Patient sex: M
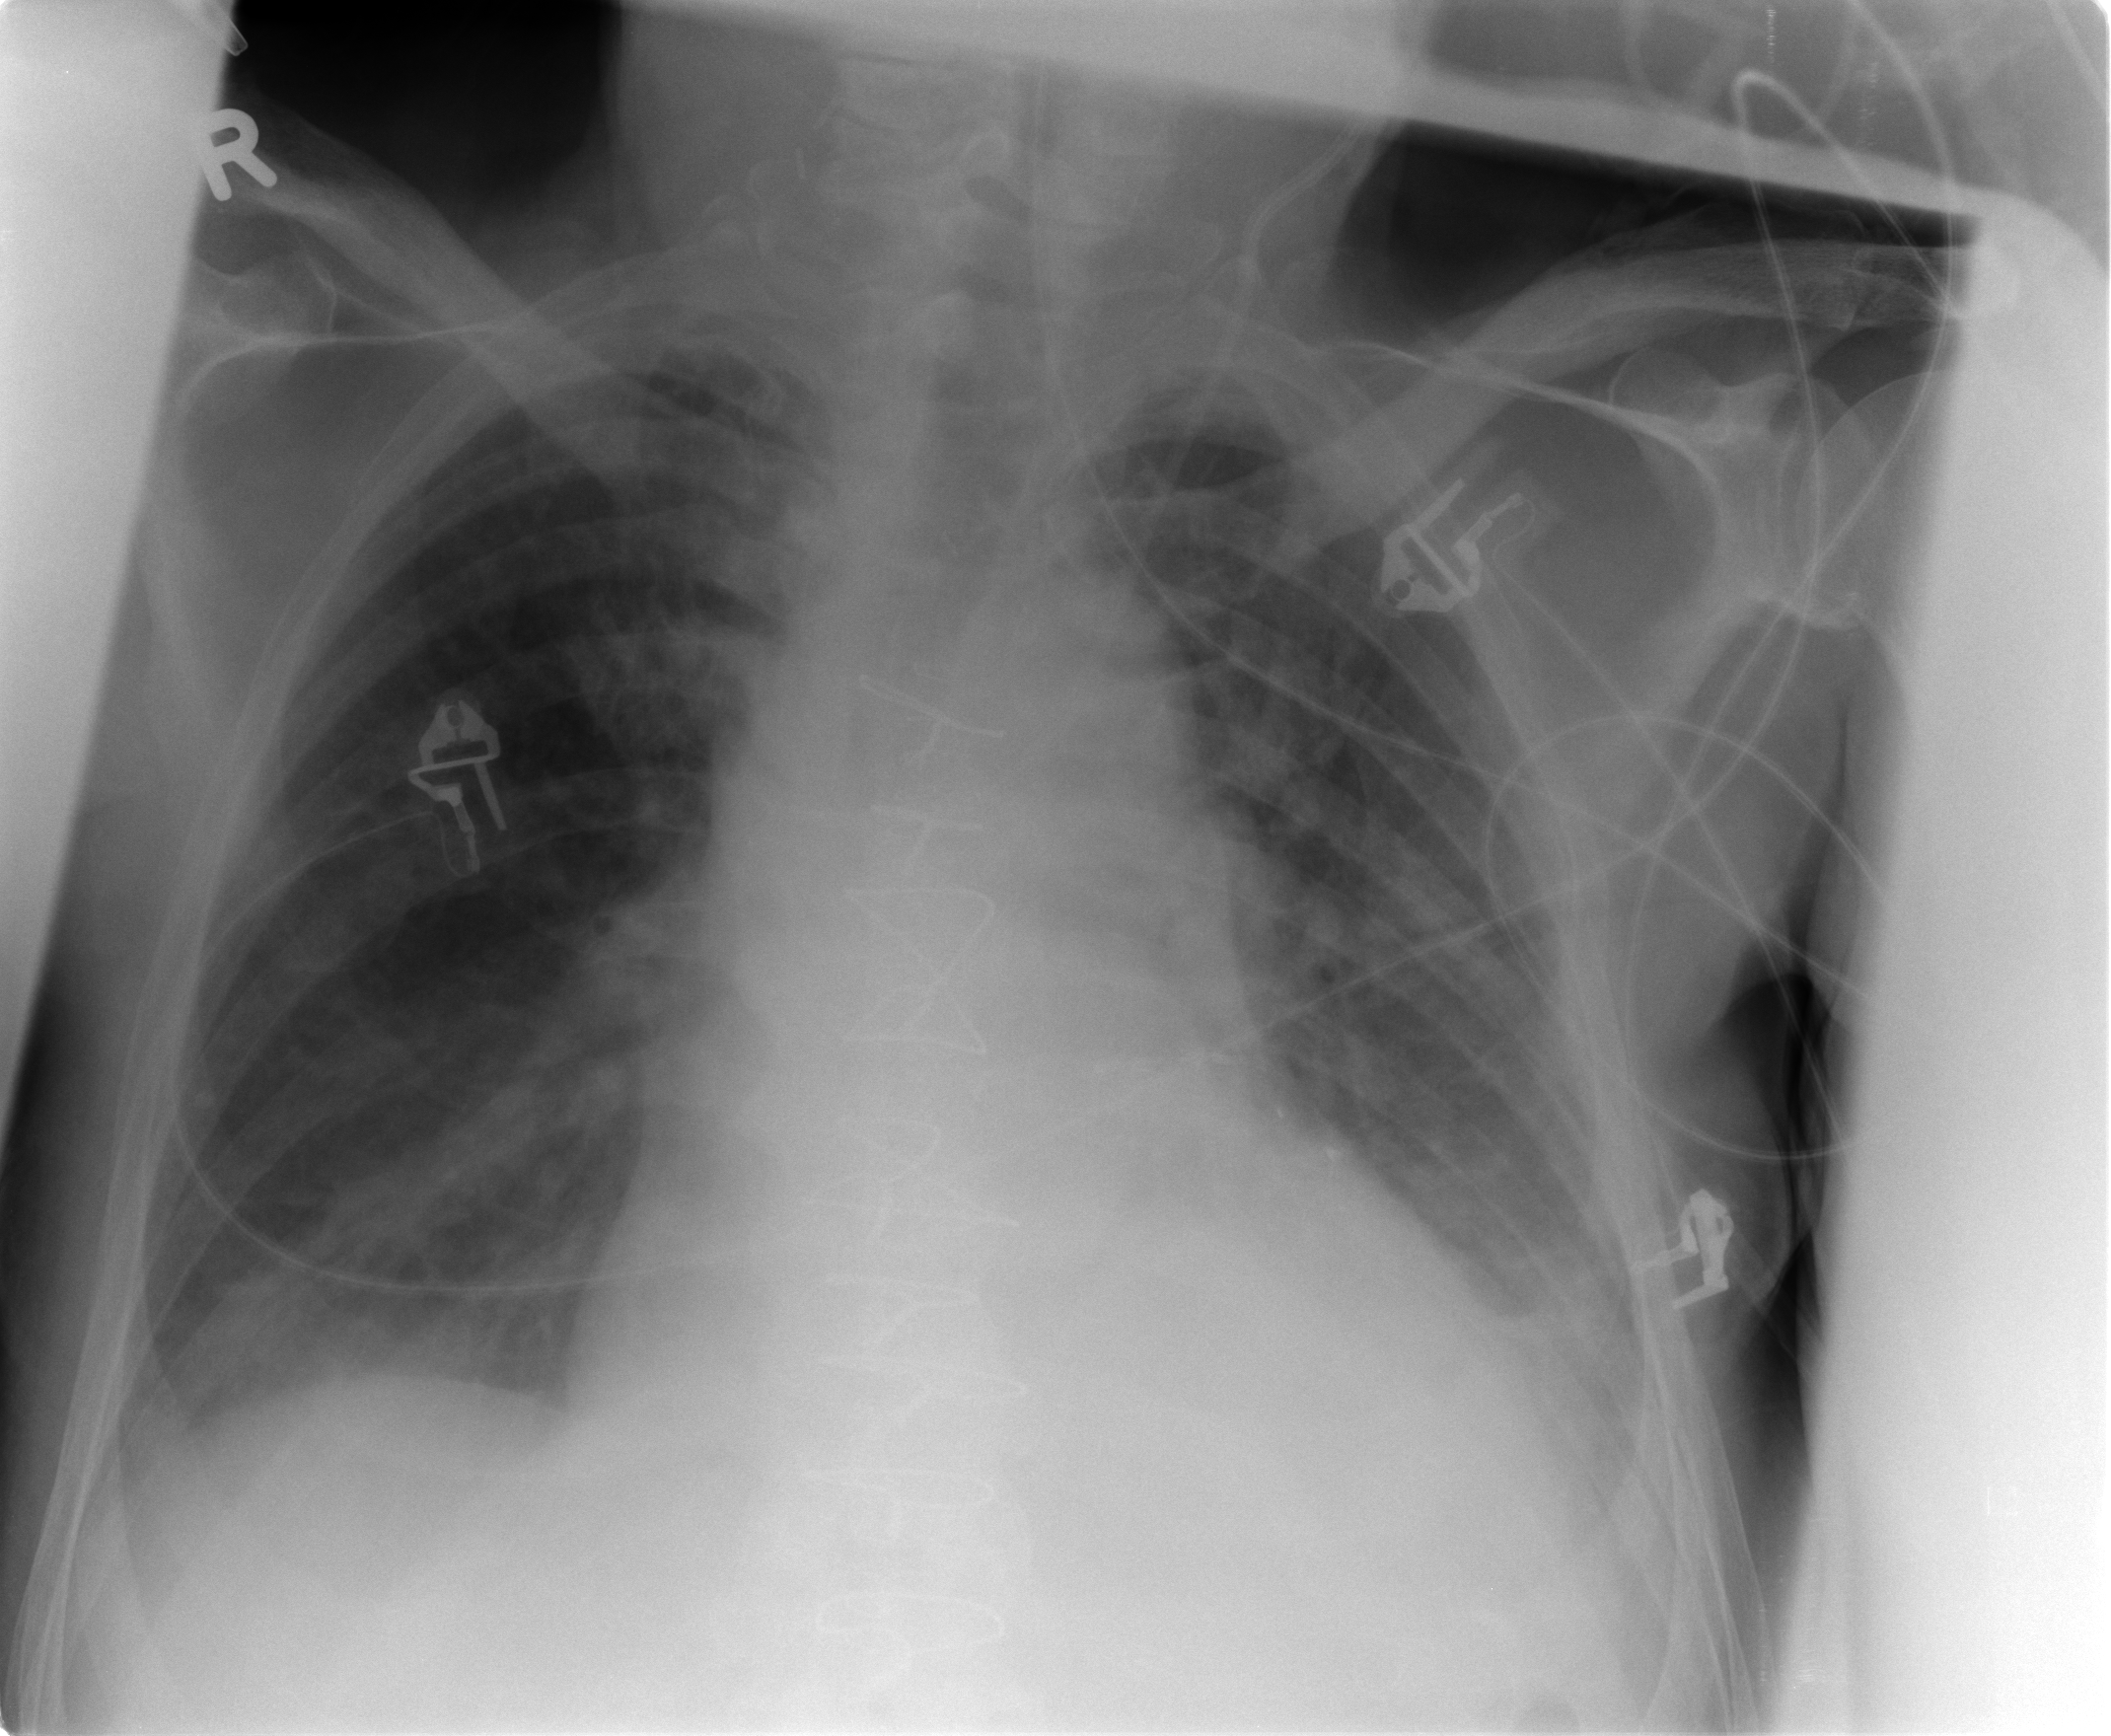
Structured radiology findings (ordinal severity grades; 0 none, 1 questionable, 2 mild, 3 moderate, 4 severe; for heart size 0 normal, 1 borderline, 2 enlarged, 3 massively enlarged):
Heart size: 2
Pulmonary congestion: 2
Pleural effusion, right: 0
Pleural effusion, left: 1
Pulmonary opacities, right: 0
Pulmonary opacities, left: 1
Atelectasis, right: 2
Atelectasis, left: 2